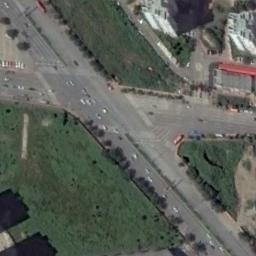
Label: intersection